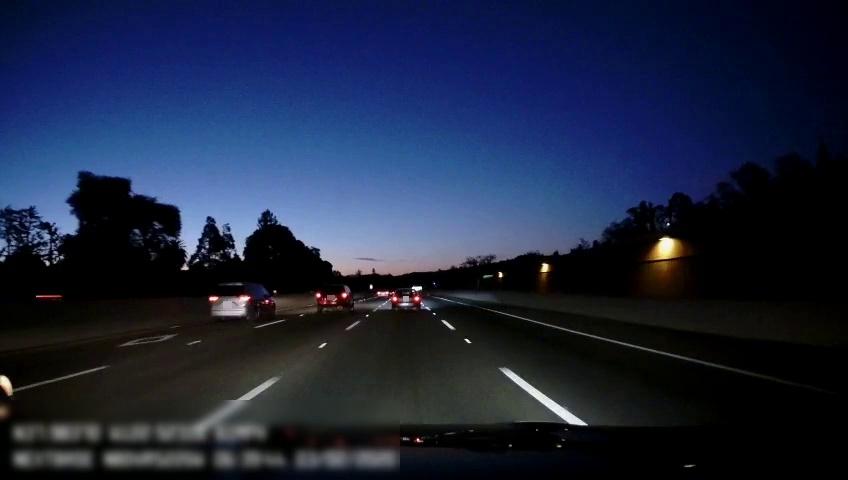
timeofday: Night
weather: Other
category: Drivable Space
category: Vehicles | Car
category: Vehicles | Car
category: Vehicles | SUV
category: Vehicles | SUV
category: Vehicles | Car
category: Lanes | Alternate Lane
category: Lanes | Alternate Lane
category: Lanes | Current Lane
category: Lanes | Current Lane
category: Lanes | Alternate Lane
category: Traffic | Signs